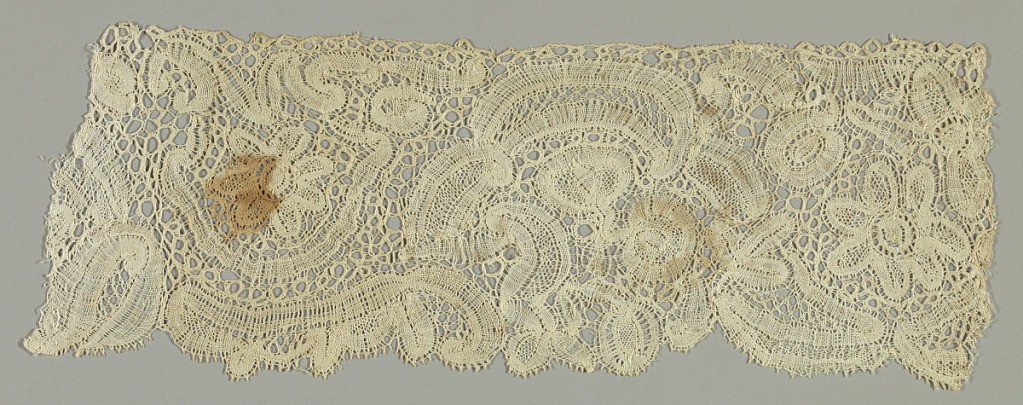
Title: Band
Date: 17th century
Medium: linen Technique: bobbin lace, continuous tape with net added
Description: Band of bobbin lace, loosely worked  pattern of scrolls and floral motifs.